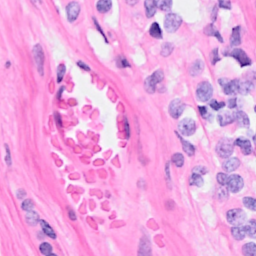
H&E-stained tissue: Breast